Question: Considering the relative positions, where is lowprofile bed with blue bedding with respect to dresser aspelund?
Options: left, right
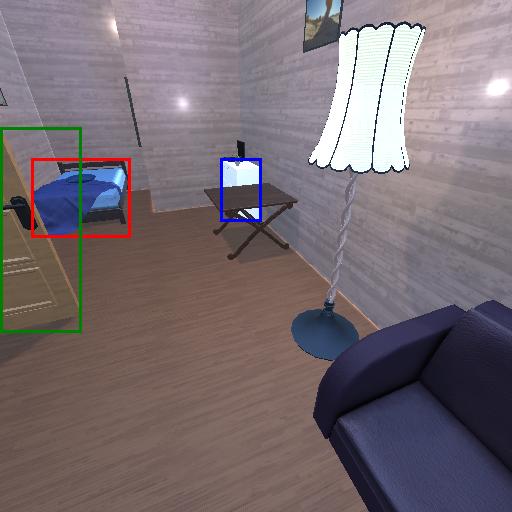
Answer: left